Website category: sports
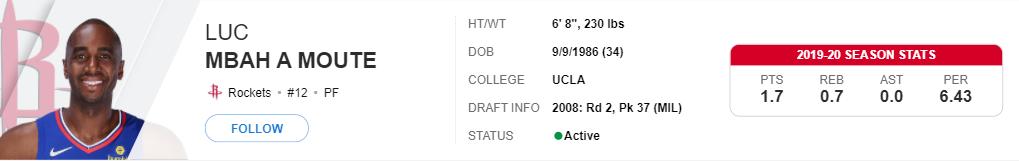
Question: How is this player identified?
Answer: Luc Mbah a Moute

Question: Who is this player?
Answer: Luc Mbah a Moute

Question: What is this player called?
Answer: Luc Mbah a Moute

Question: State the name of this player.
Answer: Luc Mbah a Moute

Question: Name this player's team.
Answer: Rockets

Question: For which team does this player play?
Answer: Rockets

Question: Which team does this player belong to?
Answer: Rockets

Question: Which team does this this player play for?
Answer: Rockets

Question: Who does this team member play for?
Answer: Rockets

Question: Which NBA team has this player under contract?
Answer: Rockets

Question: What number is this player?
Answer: #12

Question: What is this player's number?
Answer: #12

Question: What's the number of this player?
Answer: #12

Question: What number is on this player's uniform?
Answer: #12

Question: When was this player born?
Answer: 9/9/1986

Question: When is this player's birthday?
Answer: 9/9/1986

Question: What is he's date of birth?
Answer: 9/9/1986

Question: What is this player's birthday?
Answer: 9/9/1986

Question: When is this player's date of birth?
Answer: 9/9/1986

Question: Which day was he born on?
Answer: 9/9/1986

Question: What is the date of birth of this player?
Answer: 9/9/1986

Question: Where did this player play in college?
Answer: UCLA

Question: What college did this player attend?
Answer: UCLA

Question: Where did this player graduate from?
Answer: UCLA

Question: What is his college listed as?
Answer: UCLA

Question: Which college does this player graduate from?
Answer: UCLA

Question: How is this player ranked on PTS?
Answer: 1.7

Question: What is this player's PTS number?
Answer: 1.7

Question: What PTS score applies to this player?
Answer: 1.7

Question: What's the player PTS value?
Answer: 1.7

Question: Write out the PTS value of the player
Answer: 1.7

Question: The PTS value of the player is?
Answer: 1.7

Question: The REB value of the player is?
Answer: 0.7

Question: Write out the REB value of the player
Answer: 0.7

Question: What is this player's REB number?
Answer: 0.7

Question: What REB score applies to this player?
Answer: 0.7

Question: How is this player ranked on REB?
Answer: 0.7

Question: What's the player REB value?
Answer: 0.7

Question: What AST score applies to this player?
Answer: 0.0

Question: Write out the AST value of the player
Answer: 0.0

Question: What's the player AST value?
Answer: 0.0

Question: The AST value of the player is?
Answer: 0.0

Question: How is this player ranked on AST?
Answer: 0.0

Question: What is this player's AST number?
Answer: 0.0

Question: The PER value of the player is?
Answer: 6.43

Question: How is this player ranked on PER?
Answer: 6.43

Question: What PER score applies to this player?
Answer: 6.43

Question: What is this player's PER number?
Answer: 6.43

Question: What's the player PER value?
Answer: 6.43

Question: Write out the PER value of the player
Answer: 6.43

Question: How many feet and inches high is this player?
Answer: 6' 8"

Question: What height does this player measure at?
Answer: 6' 8"

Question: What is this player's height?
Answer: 6' 8"

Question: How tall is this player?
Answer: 6' 8"

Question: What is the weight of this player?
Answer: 230 lbs

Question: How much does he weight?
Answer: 230 lbs

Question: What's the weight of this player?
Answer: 230 lbs

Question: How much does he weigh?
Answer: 230 lbs

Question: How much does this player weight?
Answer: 230 lbs